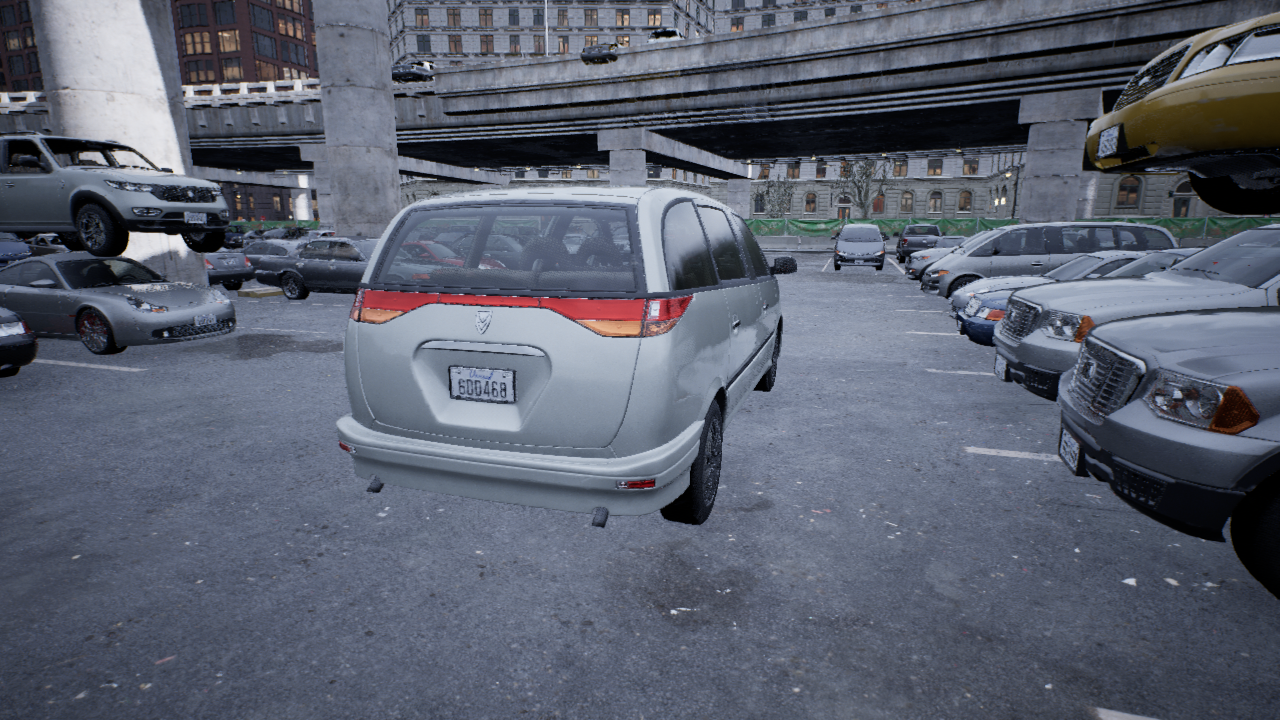
Venue: arterial
Lighting: overcast
Vehicle rig: minivan